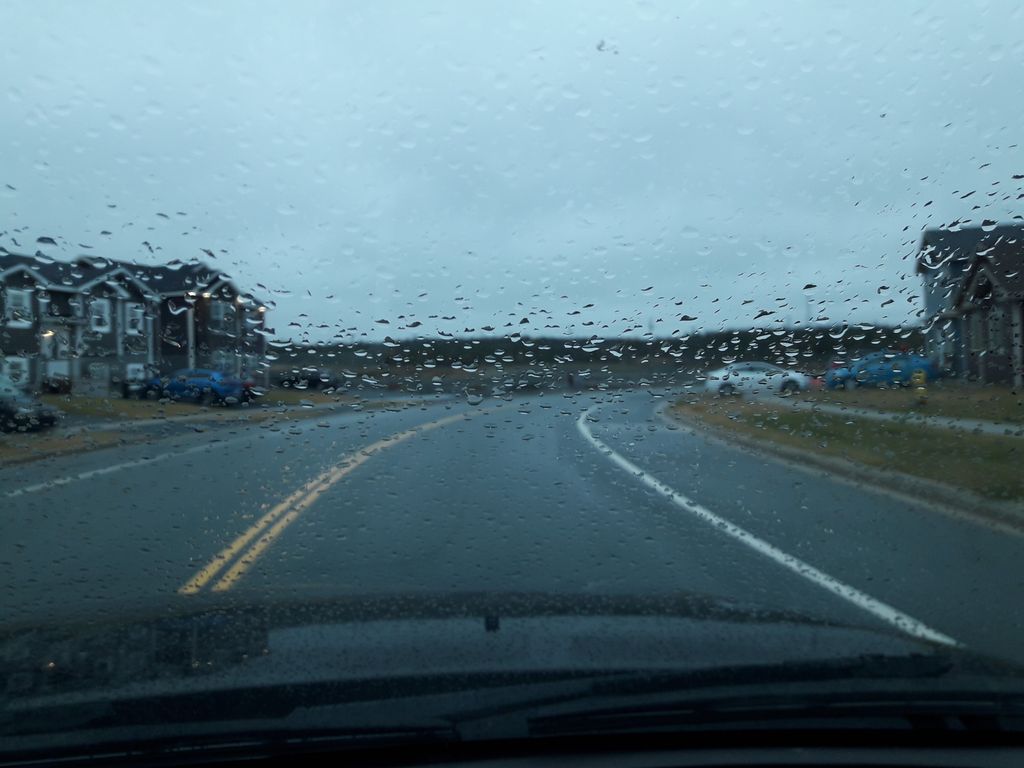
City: st_johns